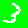
Digit: 3